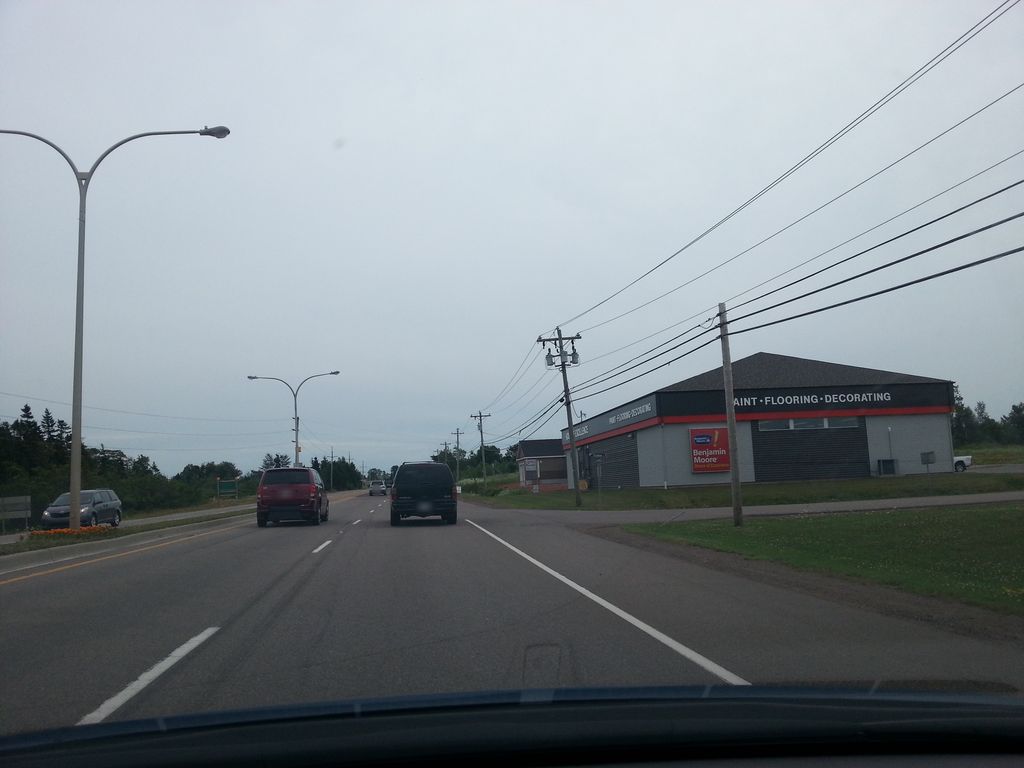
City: charlottetown